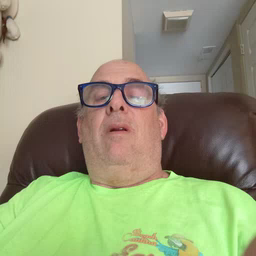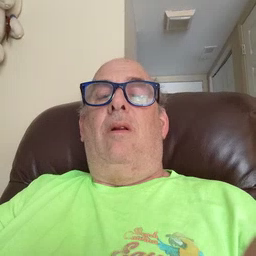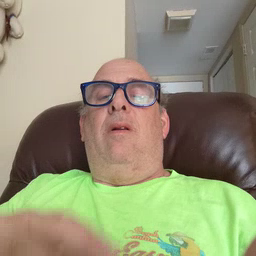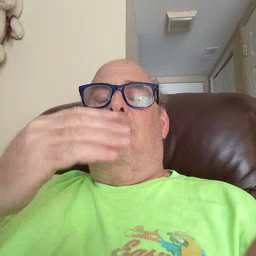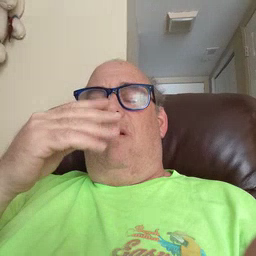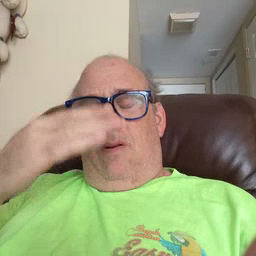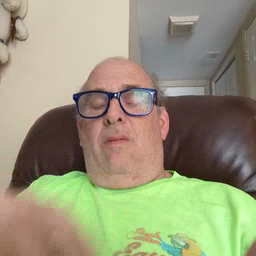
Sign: sleepy